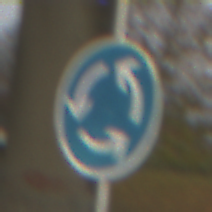
Verkehrszeichen: Kreisverkehr
Umgebung: Outdoor, Suburban
Tageszeit: SunriseSunset
Wetter: PartlyCloudy
Licht: Natural
Jahreszeit: NotSpecified
Kontrast: MediumContrast